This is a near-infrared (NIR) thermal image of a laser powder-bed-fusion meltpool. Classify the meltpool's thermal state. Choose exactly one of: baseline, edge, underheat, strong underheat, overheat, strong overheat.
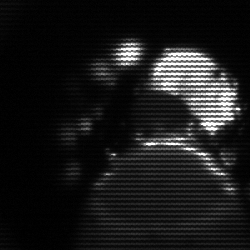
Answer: edge